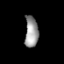
Tissue: prostate
Cell type: T cells
Senescence score: 0.3518
Nuclear area (px): 404
Mean DAPI intensity: 153.097